Interaction volume radius: 10 \u00c5
Interaction volume height: 15 \u00c5
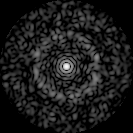
Disorder parameter: 0.8495